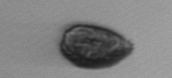
Label: Pseudochattonella_farcimen